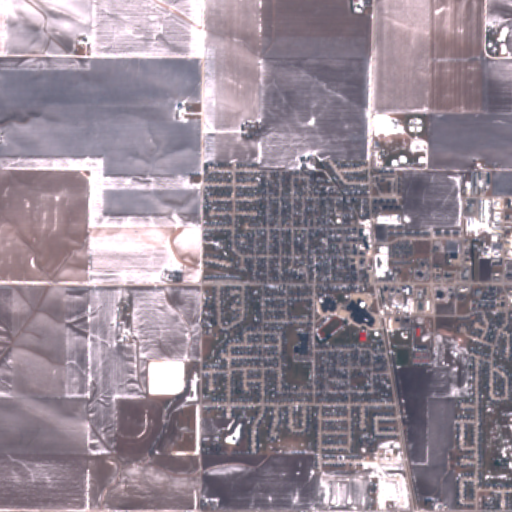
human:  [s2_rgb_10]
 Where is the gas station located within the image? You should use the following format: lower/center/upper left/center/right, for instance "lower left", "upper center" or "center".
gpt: The gas station is located in the center right of the image.
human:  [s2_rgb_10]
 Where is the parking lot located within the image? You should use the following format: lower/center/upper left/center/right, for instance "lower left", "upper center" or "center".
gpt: The parking lot is located in the upper right of the image.
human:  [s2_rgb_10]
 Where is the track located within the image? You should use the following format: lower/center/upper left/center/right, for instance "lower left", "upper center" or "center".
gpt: The track is located in the center right of the image.
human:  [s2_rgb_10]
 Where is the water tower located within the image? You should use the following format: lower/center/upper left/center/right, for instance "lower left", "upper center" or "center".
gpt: The water tower is located in the center right of the image.
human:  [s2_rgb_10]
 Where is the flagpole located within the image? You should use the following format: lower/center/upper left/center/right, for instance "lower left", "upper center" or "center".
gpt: The flagpole is located in the center right of the image.
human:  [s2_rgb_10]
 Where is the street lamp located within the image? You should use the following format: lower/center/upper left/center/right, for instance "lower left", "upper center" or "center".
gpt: The street lamp is located in the center right of the image.
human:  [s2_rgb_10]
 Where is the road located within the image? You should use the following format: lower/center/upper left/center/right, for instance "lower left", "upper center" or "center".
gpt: There is no road in the image.